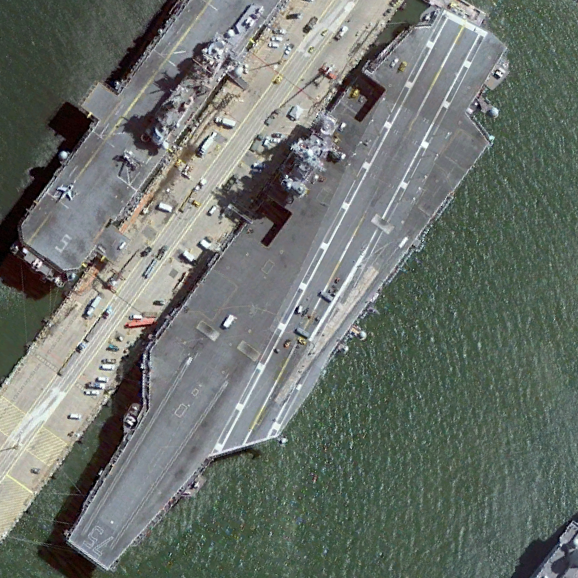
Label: aircraft_carrier